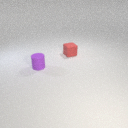
small purple rubber cylinder in front of small red rubber cube